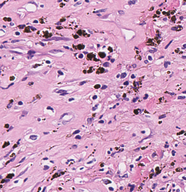
Tumor epithelial tissue: no
Tumor-associated stroma tissue: yes
Normal tissue: no